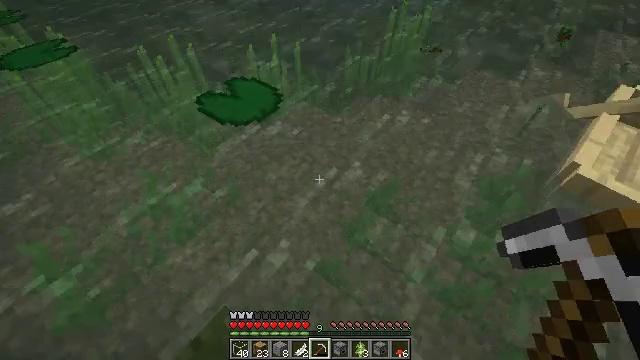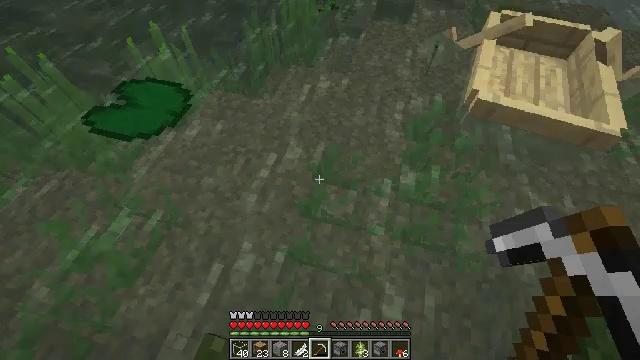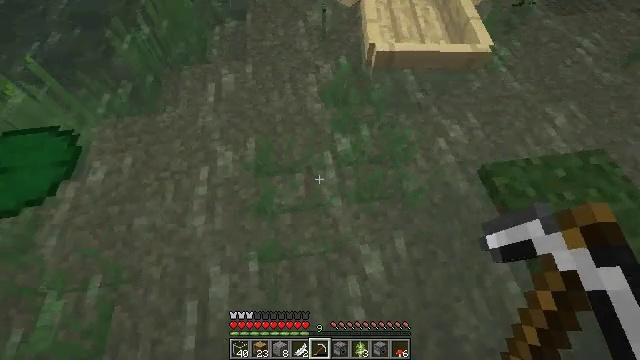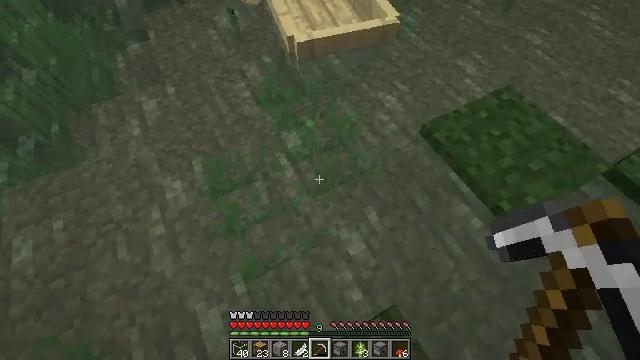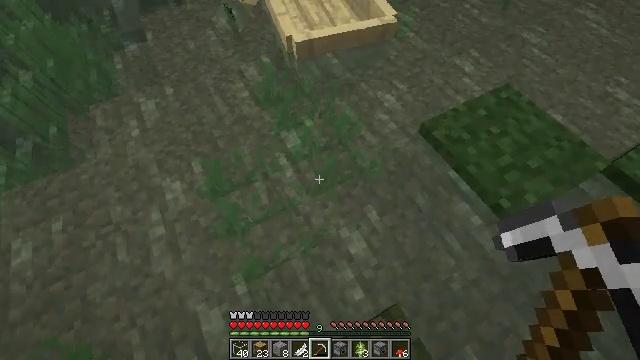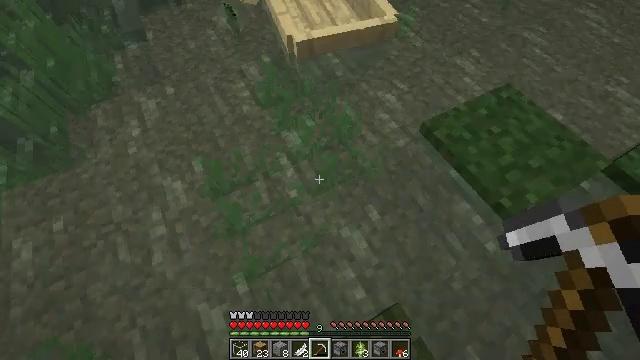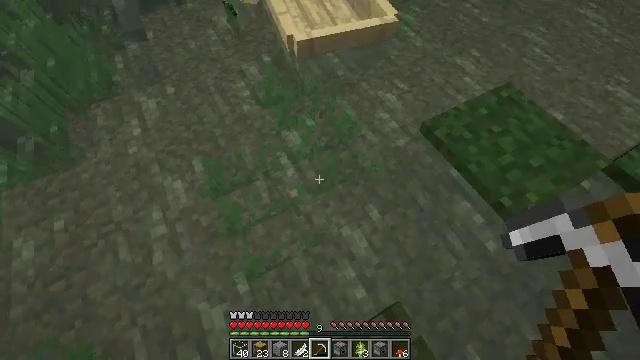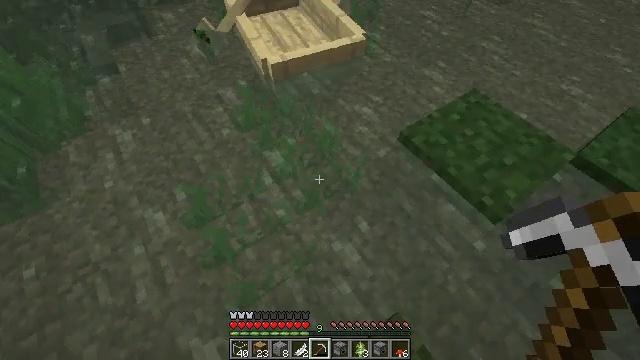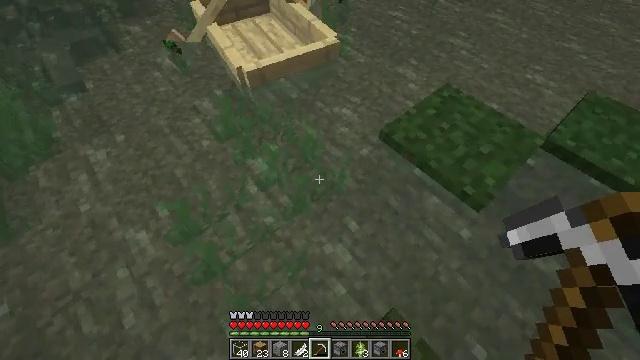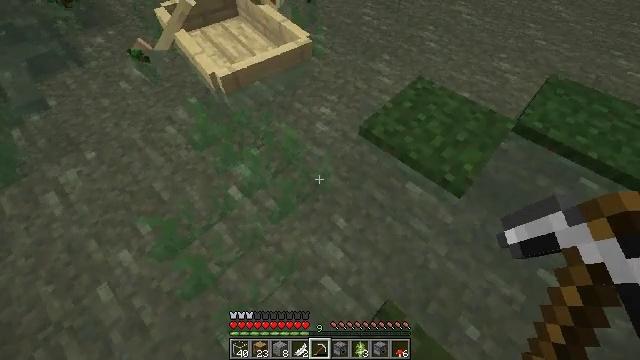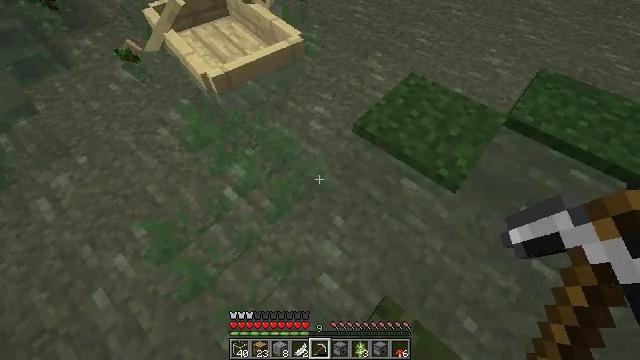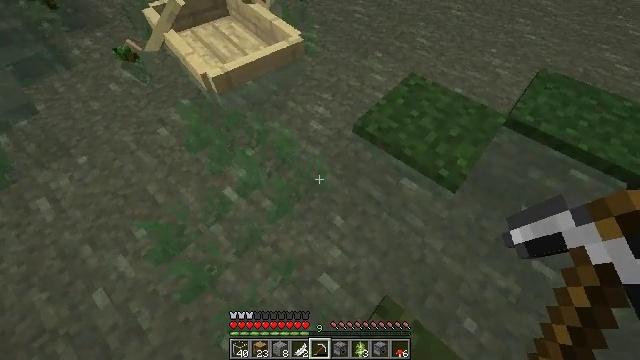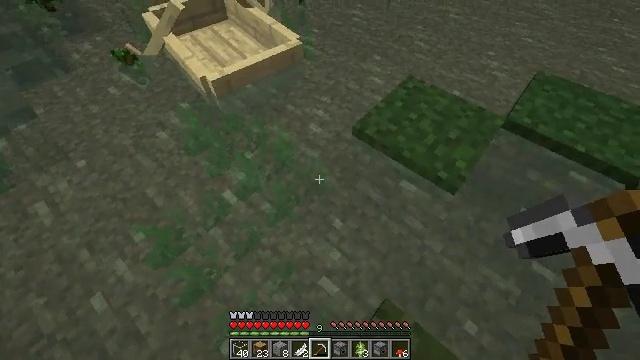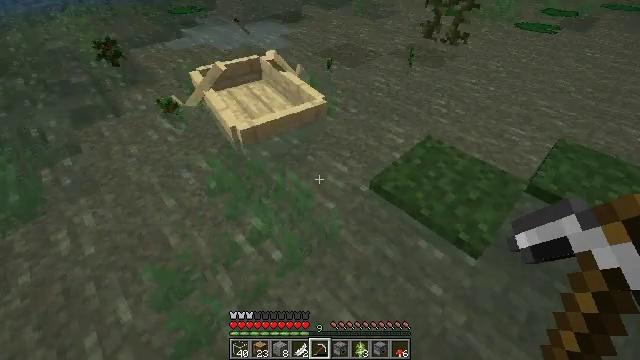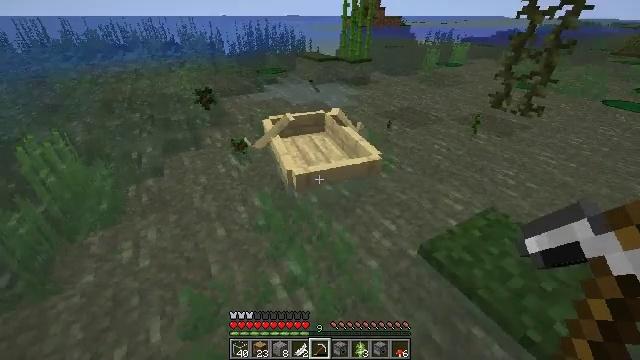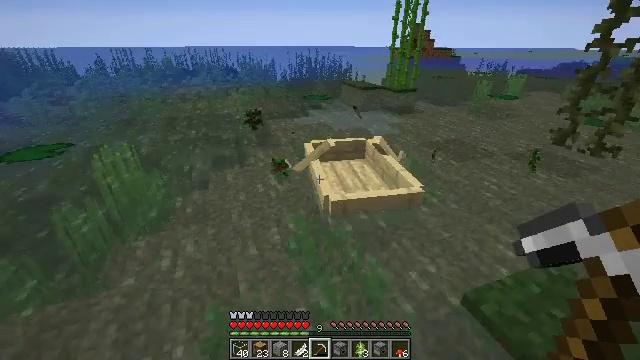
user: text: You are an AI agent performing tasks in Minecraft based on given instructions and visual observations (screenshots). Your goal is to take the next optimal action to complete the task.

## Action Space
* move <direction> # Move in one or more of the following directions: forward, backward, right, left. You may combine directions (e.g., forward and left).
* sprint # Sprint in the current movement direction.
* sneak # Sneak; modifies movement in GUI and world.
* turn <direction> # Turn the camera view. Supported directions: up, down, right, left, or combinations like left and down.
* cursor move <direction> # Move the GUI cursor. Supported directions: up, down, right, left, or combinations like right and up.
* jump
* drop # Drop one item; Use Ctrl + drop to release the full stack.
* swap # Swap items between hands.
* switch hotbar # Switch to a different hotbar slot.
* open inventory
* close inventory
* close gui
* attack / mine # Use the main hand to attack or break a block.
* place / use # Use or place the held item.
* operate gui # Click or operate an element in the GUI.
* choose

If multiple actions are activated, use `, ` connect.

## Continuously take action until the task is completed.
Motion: motion action
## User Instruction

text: Attack the granite stairs to break them.
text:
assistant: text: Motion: turn right and down
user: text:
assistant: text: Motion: turn right and down
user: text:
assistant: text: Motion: turn right
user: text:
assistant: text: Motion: no_op
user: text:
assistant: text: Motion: no_op
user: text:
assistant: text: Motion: no_op
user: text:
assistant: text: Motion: turn right and up
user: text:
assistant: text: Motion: turn right
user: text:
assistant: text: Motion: turn right
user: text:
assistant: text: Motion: turn right
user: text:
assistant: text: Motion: no_op
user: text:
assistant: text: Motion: no_op
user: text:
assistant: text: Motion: turn left and up
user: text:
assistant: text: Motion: turn left and up
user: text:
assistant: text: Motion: move forward, turn left and up
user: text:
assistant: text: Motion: move forward
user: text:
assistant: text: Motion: move forward
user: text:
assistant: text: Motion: move forward
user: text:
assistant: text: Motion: move forward, jump
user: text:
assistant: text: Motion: move forward, jump
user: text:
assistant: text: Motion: move forward, jump
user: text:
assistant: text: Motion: move forward, jump
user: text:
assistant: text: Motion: move forward, jump
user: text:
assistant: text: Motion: move forward
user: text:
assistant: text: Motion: move forward
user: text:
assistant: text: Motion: move forward
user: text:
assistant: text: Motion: move forward
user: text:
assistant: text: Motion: move forward
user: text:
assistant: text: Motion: move forward, turn down, jump
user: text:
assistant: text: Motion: move forward, turn right and down, jump